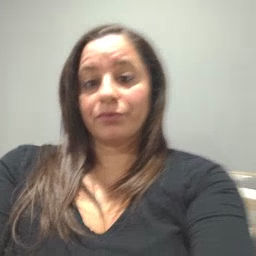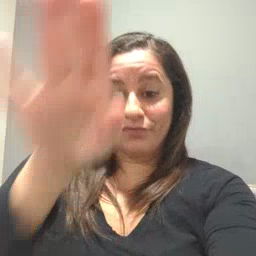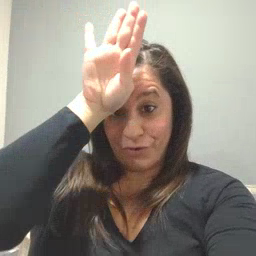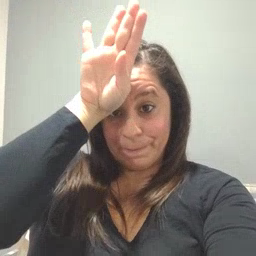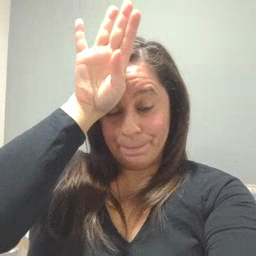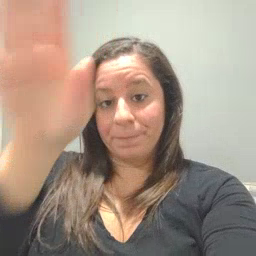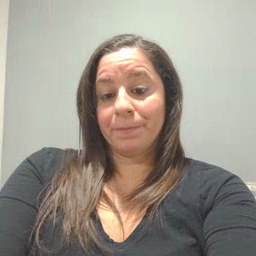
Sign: fireman